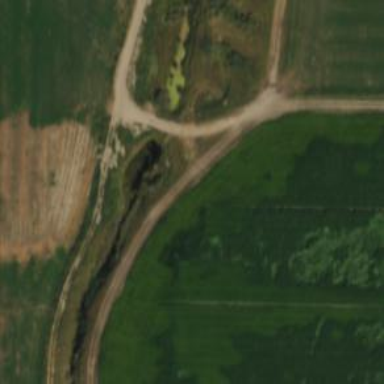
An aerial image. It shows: Culvert tunnel.